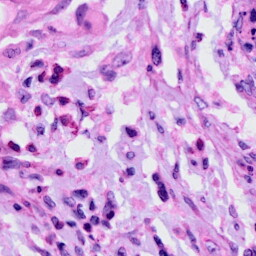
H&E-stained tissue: Cervix